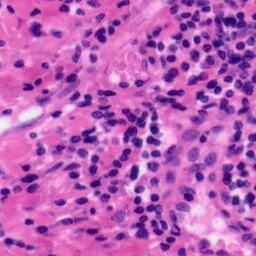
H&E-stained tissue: Tonsil